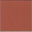
Piece: xx